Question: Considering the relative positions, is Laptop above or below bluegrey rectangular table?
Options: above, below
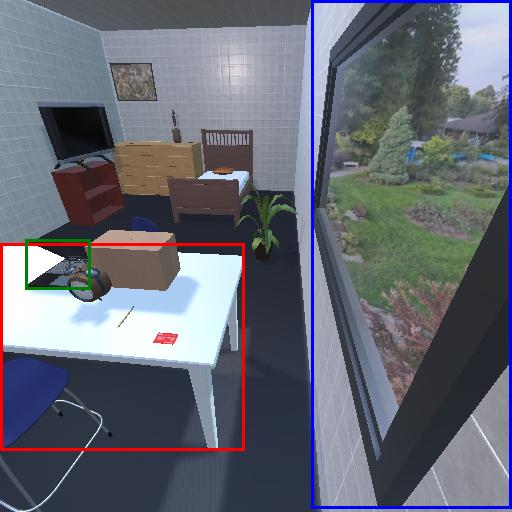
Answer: above